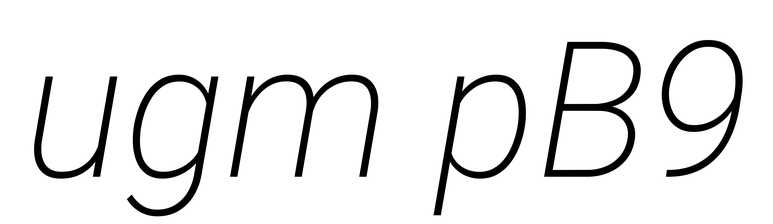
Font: Roboto-Italic_ExtraLight_Italic